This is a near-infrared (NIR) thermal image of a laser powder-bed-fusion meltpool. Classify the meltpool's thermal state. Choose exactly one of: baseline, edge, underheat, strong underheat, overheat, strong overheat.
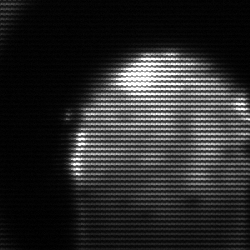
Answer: edge